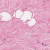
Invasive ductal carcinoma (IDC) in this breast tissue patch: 0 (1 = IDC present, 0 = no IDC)